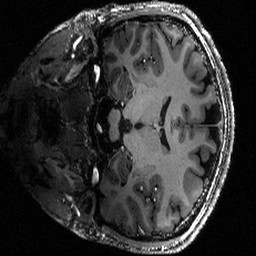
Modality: T1w
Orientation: coronal
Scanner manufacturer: siemens
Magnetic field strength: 6.98 T
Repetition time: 2.5 s
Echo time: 0.00274 s